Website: home-depot
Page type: billing-address
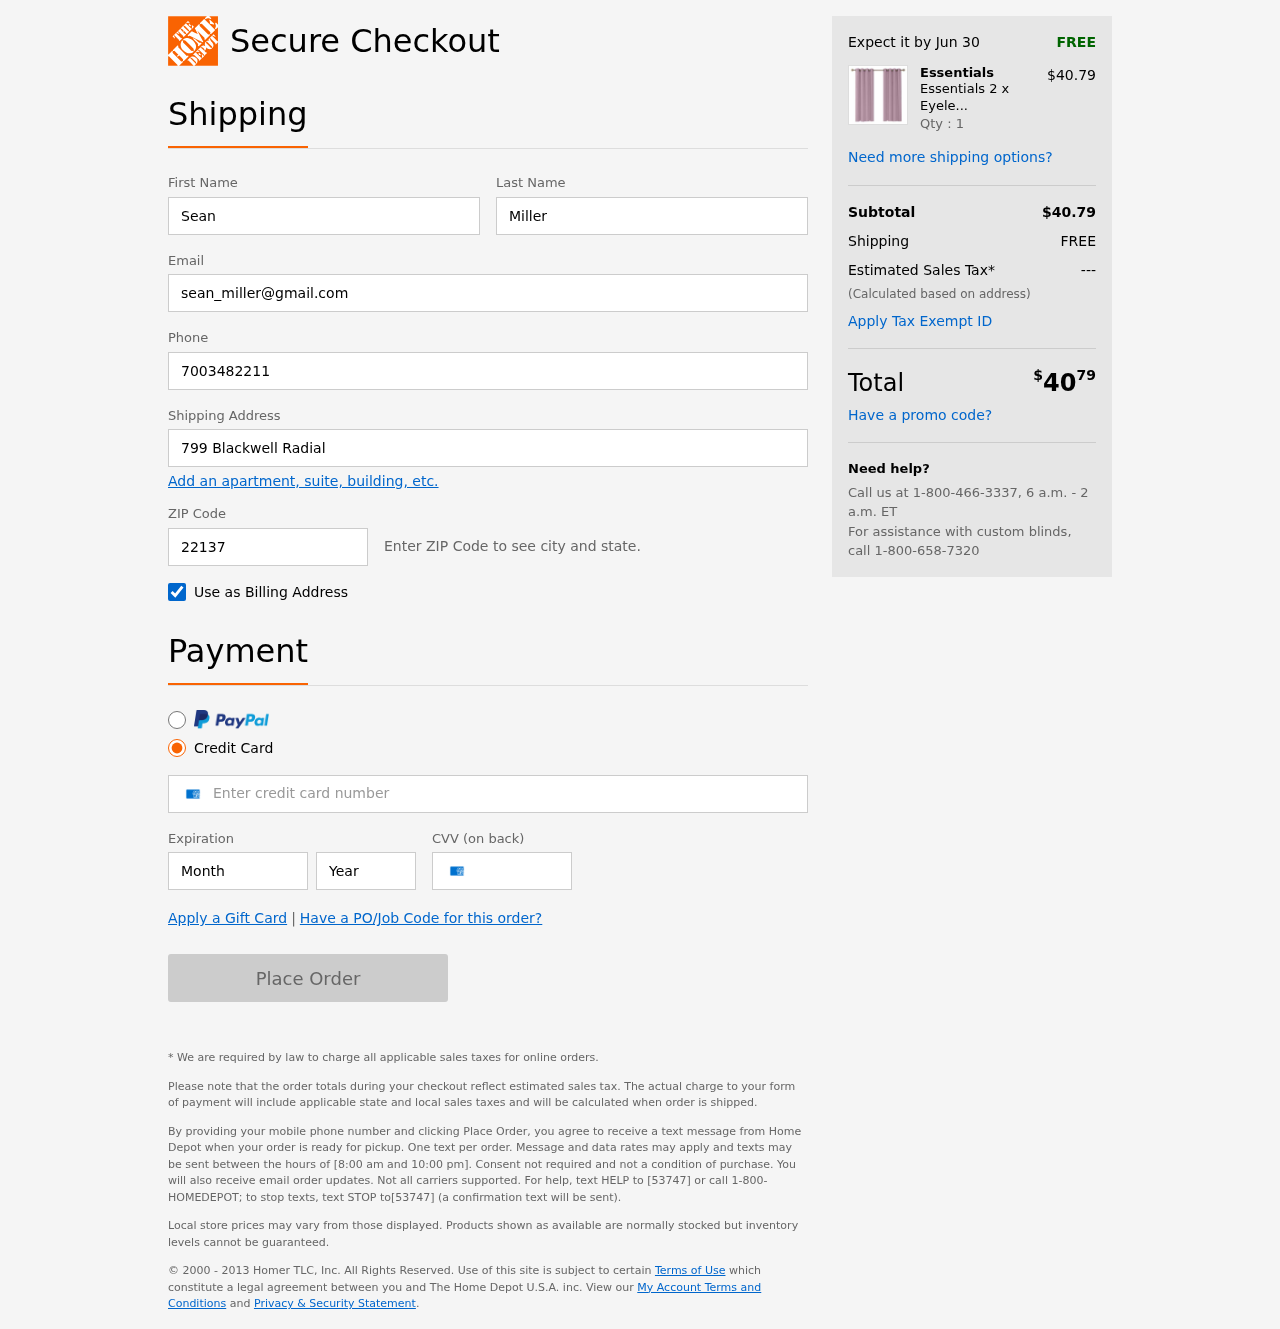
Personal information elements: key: PII_FIRSTNAME
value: Sean
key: PII_LASTNAME
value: Miller
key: PII_EMAIL
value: sean_miller@gmail.com
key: PII_PHONE
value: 7003482211
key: PII_STREET
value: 799 Blackwell Radial
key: PII_POSTCODE
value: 22137
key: PII_CARD_NUMBER
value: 3466 3777 4265 518
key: PII_CARD_EXPIRY_MONTH
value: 04
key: PII_CARD_CVV
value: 5374
Product elements: key: PRODUCT1_BRAND
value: Essentials
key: PRODUCT1_NAME
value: Essentials 2 x Eyelet Curtains
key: PRODUCT1_PRICE
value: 40.79
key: PRODUCT1_QUANTITY
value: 1
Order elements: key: ORDER_DELIVERY_DATE
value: Jun 30
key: ORDER_SUBTOTAL
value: $40.79
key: ORDER_SHIPPING_COST
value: FREE
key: ORDER_TAX
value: ---
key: ORDER_TOTAL2
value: $4079